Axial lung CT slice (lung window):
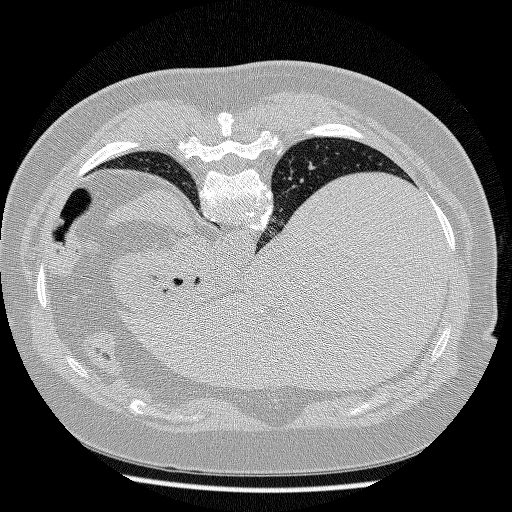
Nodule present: no